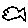
Label: fish